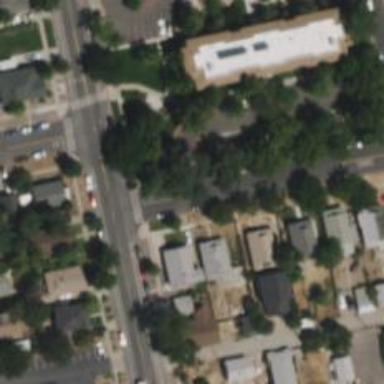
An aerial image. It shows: Residential road with asphalt surface and separate sidewalk.